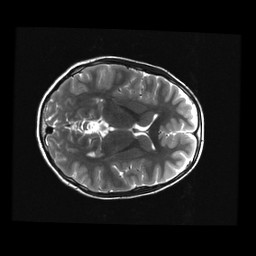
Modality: T2w
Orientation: axial
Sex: female
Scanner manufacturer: ge
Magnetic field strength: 3 T
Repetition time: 5 s
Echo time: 0.1012 s